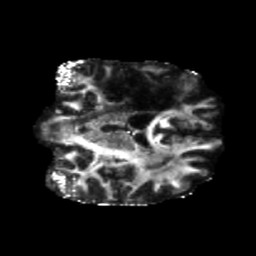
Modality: FA
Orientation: coronal
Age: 58
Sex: male
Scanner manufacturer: siemens
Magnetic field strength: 3 T
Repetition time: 5.25 s
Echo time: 0.08 s